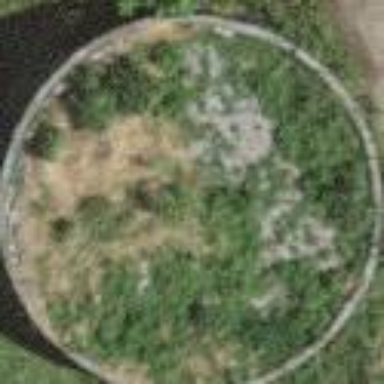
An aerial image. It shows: Slurry tank building.